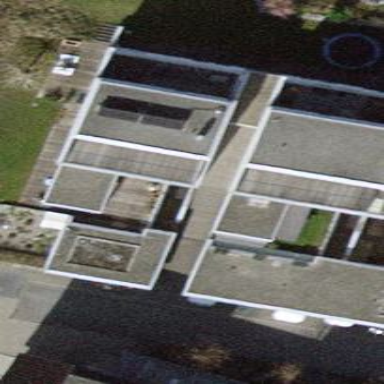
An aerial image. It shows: Terrace building.